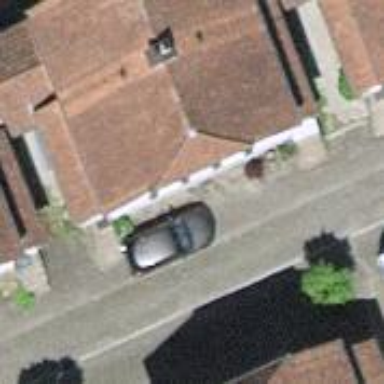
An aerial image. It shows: Charming house with side-hipped roof made of roof tiles.